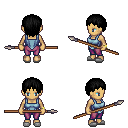
a pixel art fantasy rpg character, female body template, human, tanned skin, blue vest, magenta pants, black plain hairstyle, bracelets, white slippers, spear, four views (front, back, left, right), 2x2 character sprite sheet, small pixel art, hard edges, no anti-aliasing